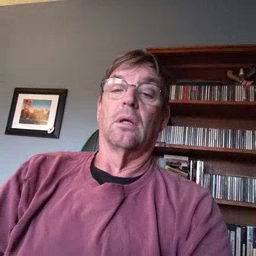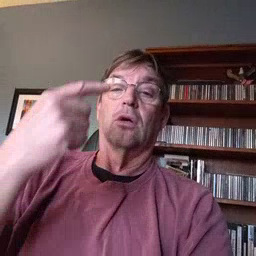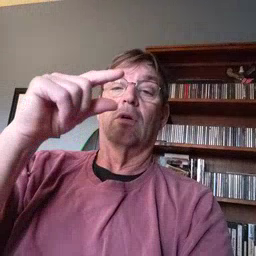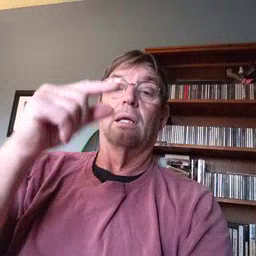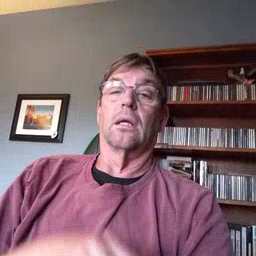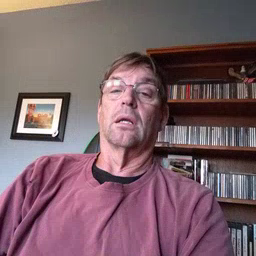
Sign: green